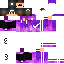
A female human skin with dark skin, wearing brown long hair dressed in a purple hoodie and black pants, featuring a closed mouth.